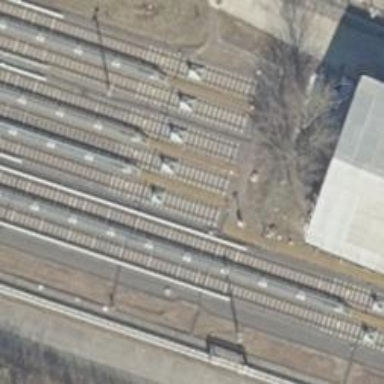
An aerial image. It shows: Yard area with electrified rail tracks.